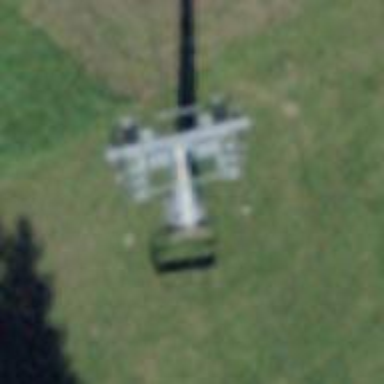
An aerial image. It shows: Pylon for aerialway.